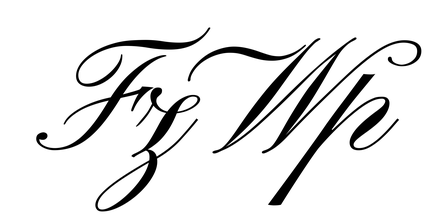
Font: PinyonScript-Regular